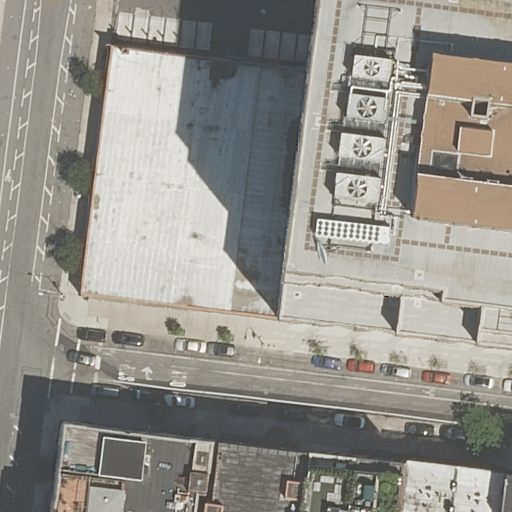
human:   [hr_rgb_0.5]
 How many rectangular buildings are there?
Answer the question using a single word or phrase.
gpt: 4

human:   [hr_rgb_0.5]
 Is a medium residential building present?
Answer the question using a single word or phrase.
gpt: yes

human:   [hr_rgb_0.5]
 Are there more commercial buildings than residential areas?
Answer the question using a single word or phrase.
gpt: no

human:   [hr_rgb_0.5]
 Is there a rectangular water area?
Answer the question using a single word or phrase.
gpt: no

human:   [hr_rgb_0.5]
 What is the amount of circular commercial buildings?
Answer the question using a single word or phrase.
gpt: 0

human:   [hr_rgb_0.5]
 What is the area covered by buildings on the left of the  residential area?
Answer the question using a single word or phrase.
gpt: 0m2

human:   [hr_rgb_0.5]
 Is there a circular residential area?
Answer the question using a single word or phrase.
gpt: no

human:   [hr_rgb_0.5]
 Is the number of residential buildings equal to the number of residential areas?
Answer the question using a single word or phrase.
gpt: no

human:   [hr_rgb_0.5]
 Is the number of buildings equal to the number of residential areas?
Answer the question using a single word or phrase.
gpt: no

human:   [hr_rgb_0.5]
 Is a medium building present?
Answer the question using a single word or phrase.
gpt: yes

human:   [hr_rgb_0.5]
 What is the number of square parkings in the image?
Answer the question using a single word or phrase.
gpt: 0

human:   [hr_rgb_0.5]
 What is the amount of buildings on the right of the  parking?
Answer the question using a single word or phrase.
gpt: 5

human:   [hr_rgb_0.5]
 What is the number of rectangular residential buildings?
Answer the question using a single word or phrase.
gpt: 4

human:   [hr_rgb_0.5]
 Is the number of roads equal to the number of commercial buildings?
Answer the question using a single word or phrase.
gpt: no

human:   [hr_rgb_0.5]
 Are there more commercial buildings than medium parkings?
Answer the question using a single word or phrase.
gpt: no

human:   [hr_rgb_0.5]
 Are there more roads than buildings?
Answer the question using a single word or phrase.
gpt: no

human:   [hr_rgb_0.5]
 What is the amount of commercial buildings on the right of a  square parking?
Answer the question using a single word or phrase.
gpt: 0

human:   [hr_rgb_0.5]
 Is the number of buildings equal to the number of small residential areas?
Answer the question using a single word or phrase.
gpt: no

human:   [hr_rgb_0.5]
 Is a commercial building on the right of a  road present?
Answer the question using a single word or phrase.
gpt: no

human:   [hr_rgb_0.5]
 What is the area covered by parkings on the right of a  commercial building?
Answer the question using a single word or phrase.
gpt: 0m2

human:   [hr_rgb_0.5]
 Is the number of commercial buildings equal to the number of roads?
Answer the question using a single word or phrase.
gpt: no

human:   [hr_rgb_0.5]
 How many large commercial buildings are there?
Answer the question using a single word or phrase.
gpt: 0

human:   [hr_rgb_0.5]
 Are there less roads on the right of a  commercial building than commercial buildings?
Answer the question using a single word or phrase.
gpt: no

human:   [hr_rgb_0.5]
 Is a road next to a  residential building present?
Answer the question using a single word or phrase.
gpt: yes

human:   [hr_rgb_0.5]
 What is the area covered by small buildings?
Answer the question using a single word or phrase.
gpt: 80m2

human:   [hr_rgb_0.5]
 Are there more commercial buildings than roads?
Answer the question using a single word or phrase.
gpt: no

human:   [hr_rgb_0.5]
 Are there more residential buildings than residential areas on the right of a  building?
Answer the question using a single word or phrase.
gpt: yes

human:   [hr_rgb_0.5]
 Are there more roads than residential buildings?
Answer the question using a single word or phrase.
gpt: no

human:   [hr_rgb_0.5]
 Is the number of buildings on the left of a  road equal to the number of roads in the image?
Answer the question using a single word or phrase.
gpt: no

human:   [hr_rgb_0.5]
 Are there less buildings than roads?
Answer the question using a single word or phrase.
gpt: no

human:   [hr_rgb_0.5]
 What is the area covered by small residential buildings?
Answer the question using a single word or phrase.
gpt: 80m2

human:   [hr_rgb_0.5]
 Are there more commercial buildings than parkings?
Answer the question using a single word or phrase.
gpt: no

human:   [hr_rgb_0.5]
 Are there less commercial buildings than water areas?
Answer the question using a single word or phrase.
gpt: no

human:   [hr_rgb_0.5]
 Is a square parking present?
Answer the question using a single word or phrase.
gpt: no

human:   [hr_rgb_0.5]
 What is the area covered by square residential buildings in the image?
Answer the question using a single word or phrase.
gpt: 0m2

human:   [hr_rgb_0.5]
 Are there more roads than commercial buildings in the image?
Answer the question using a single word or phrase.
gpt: yes